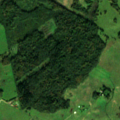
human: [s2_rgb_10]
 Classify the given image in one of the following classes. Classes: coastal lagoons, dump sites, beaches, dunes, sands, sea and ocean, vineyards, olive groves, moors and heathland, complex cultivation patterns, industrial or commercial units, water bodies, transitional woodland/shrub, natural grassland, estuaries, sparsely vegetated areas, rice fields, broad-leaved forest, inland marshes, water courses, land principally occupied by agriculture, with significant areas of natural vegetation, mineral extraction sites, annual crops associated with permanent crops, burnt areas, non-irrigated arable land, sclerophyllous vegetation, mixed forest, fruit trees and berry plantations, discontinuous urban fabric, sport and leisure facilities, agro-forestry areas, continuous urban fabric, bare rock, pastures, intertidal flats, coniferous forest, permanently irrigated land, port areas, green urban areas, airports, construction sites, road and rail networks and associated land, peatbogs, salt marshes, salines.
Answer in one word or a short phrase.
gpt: non-irrigated arable land, pastures, complex cultivation patterns, land principally occupied by agriculture, with significant areas of natural vegetation, broad-leaved forest